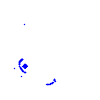
Particle: pion